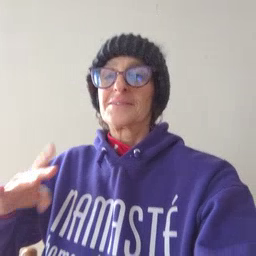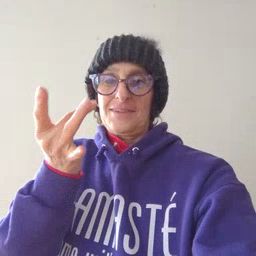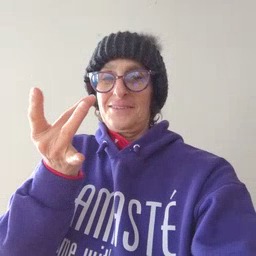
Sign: sticky